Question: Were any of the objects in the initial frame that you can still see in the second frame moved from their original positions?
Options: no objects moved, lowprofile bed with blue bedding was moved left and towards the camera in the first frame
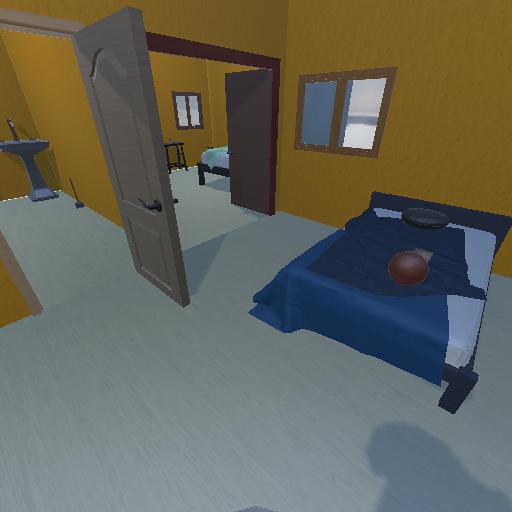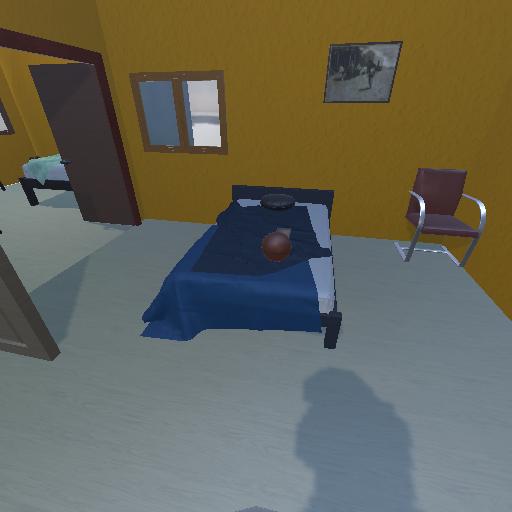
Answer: no objects moved